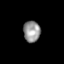
Tissue: skin
Cell type: Epithelial cells
Senescence score: 0.2664
Nuclear area (px): 353
Mean DAPI intensity: 148.465